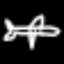
Label: airplane